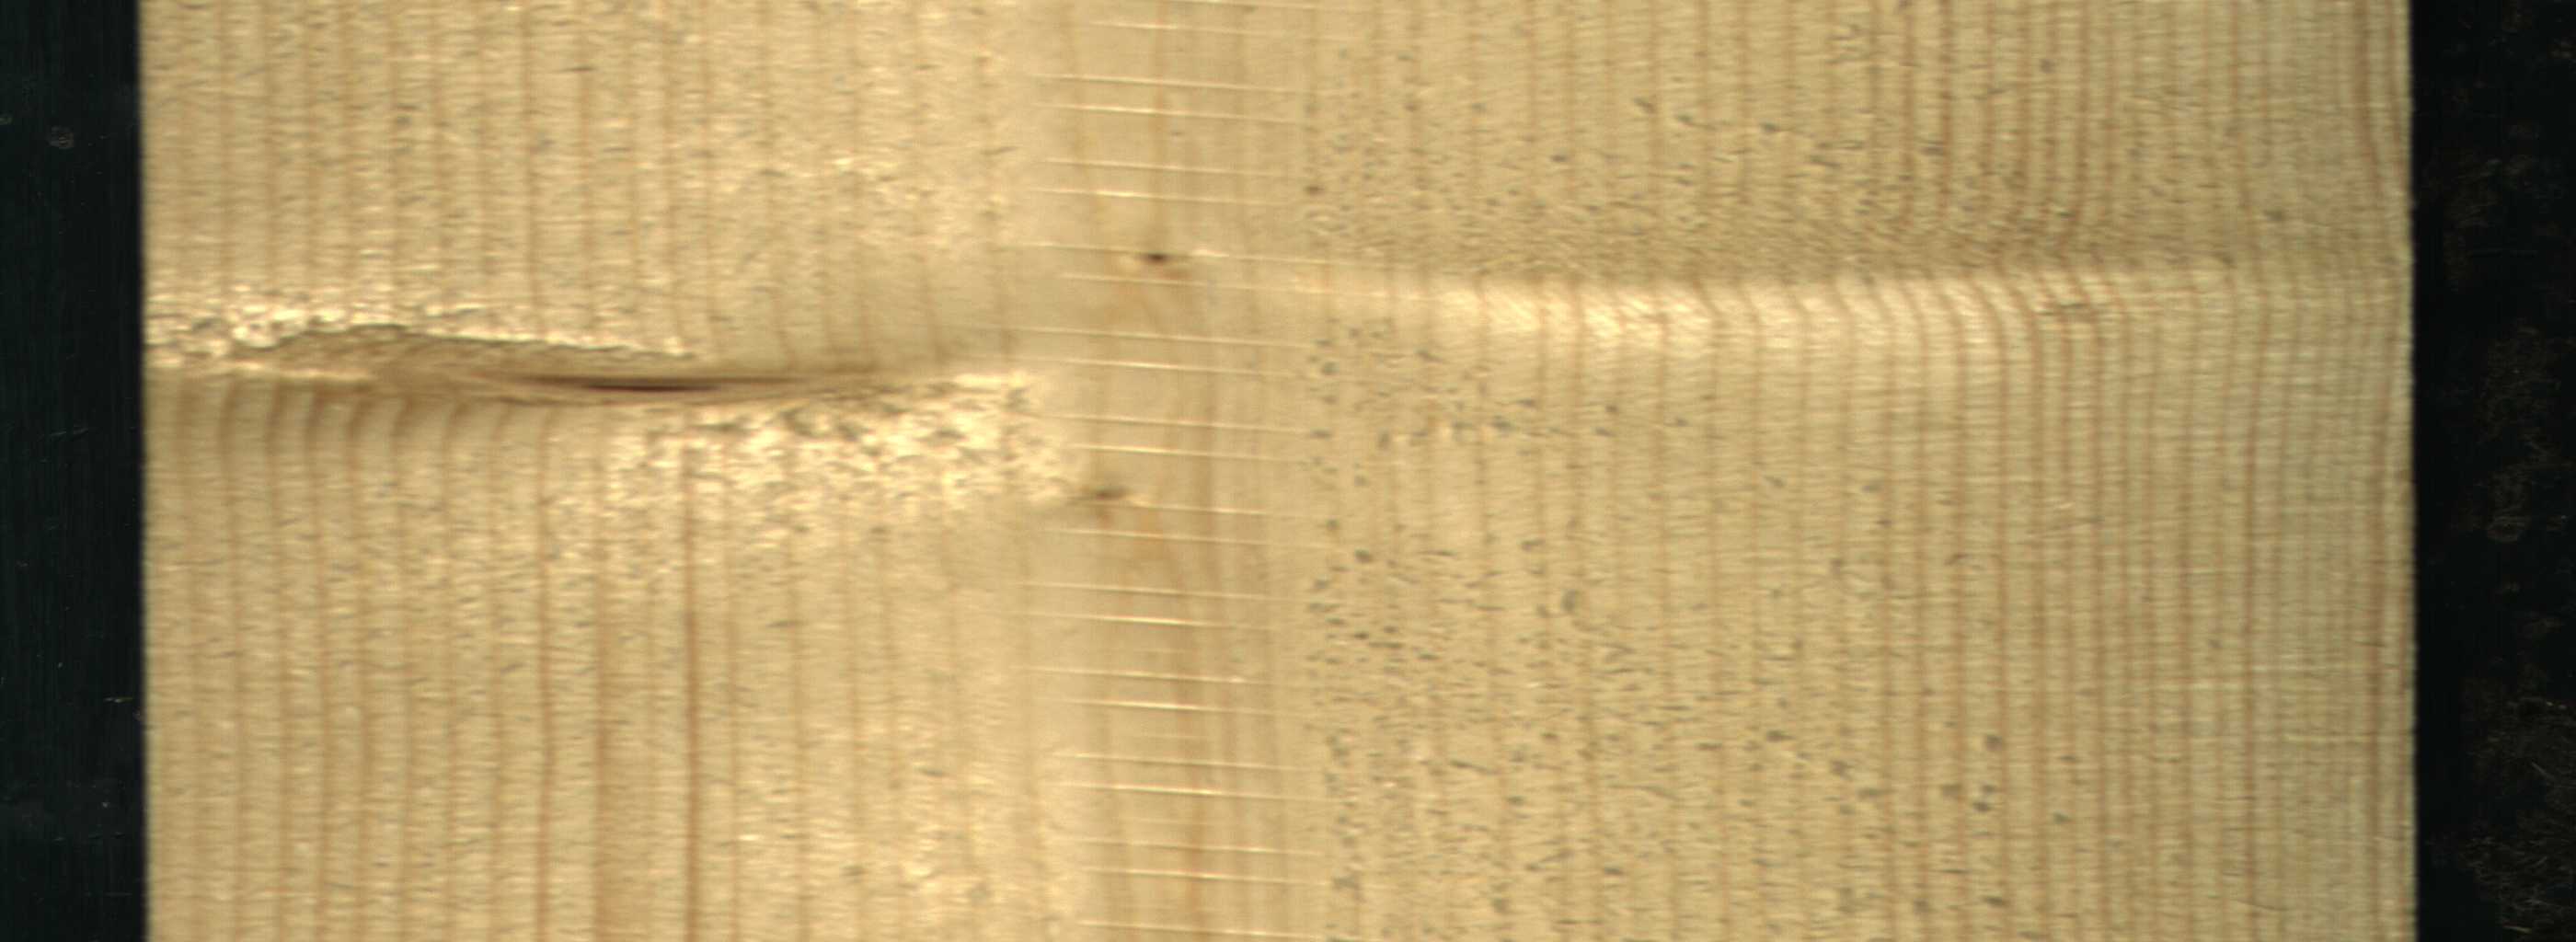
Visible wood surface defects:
Live_Knot